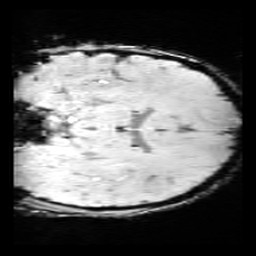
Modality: SWI
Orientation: coronal
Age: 12
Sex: male
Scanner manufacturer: siemens
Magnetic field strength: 3 T
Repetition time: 0.027 s
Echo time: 0.02 s